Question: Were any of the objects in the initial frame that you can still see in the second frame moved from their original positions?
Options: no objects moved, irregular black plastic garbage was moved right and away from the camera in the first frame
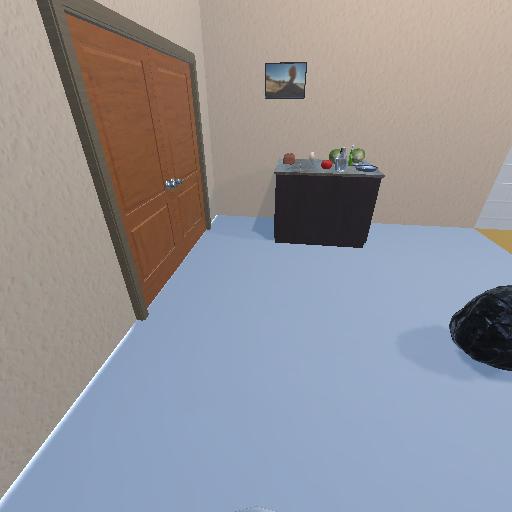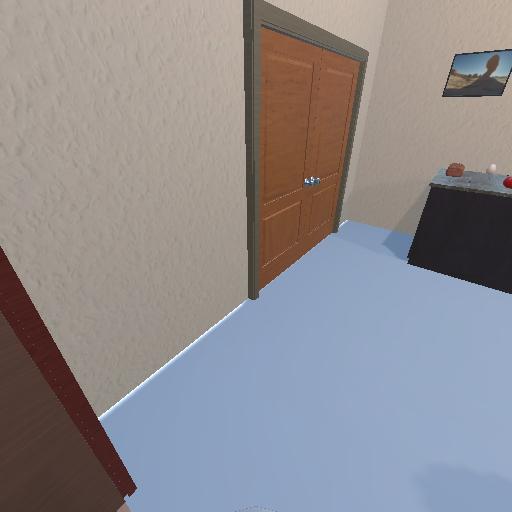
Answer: no objects moved